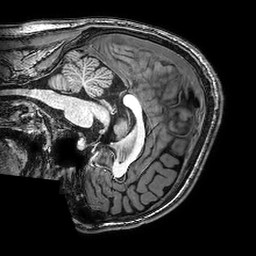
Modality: T1w
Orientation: sagittal
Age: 20
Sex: male
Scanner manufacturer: philips
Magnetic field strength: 3 T
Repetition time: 0.008285 s
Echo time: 0.00381 s